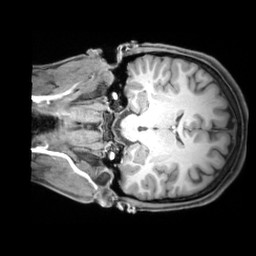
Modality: T1w
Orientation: coronal
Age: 22
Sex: female
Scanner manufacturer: siemens
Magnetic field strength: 3 T
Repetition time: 1.97 s
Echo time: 0.00206 s